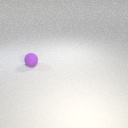
small purple rubber sphere